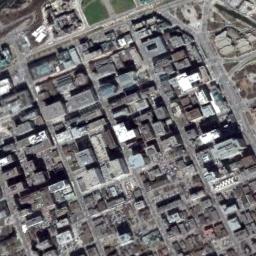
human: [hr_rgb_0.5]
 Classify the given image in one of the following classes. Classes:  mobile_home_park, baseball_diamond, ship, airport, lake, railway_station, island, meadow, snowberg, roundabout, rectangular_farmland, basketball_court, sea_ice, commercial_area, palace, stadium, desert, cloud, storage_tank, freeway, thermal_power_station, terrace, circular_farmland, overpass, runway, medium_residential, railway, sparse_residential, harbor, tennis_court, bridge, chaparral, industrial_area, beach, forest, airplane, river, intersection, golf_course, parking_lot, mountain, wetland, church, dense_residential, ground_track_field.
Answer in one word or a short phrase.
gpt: commercial_area